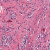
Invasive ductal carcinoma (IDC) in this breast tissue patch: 1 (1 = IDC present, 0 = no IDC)